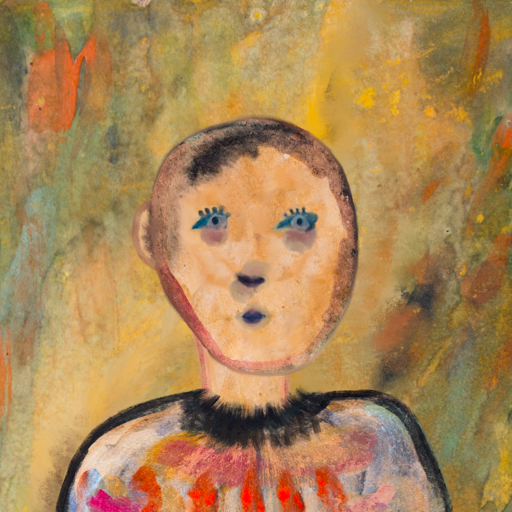
Background: Comrade, Head And Neck Front: Childish, Face Front: Hill_Girl, Bust: Childish, Hair Front: Blank, Head Accessory: Blank, Second Necklace: Blank, Necklace: In_The_Sun, Baby: Blank